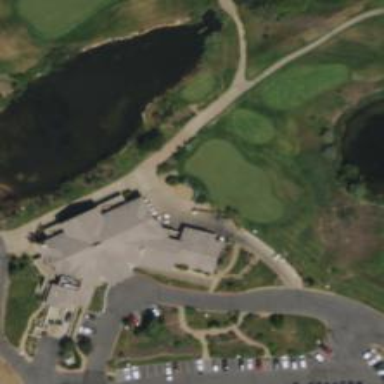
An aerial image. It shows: Service road designated as golf cart path.